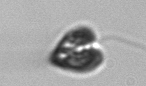
Label: Pyramimonas_longicauda